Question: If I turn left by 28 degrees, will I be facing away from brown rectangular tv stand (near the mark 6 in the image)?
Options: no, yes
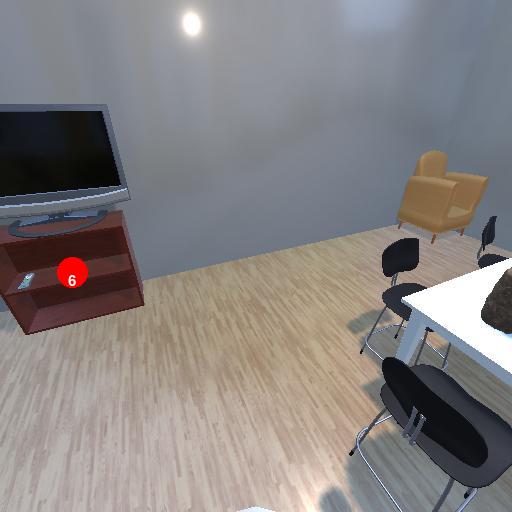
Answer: no